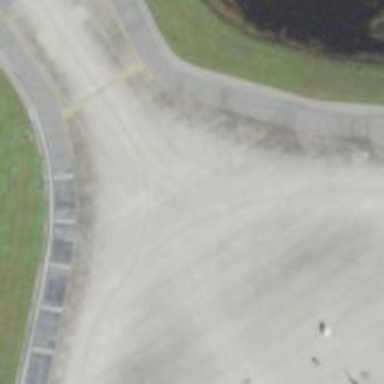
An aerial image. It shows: Image of taxiway at airport.